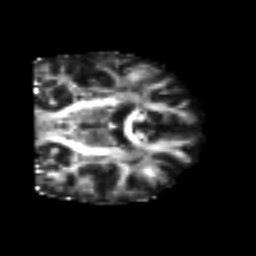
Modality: FA
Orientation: coronal
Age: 53
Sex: male
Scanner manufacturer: siemens
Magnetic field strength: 3 T
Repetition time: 4.999 s
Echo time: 0.07946 s